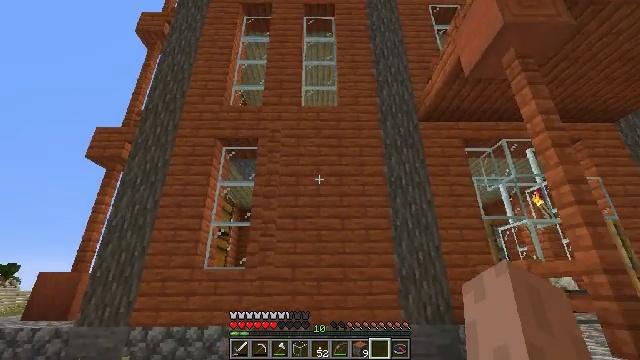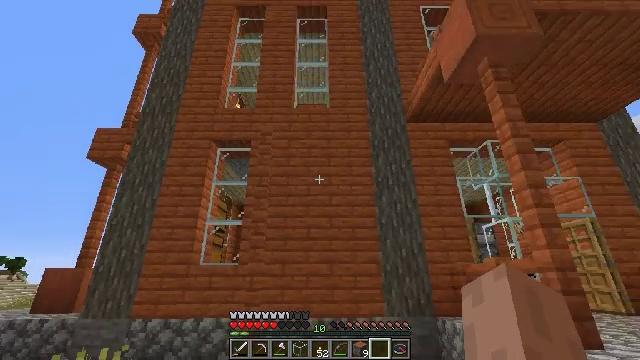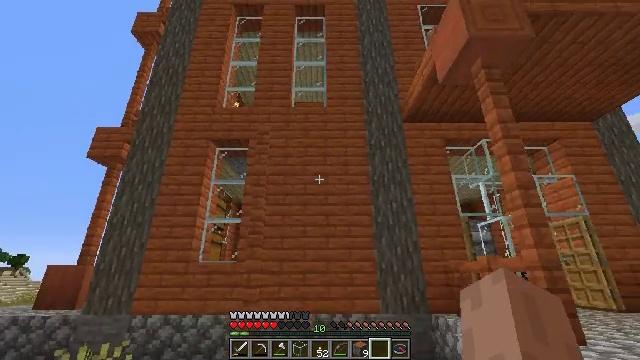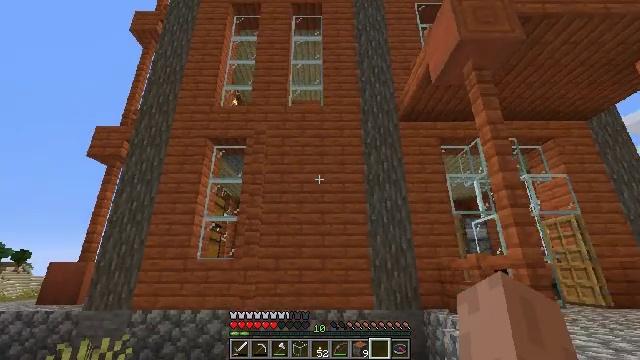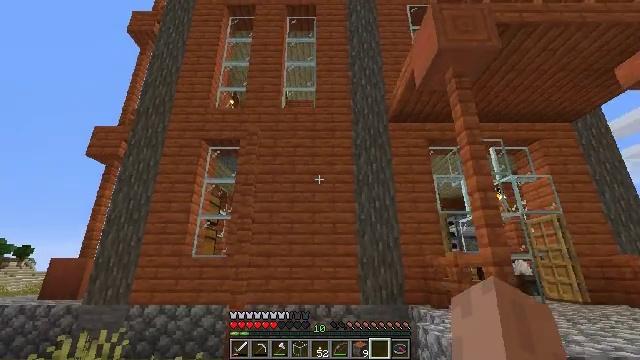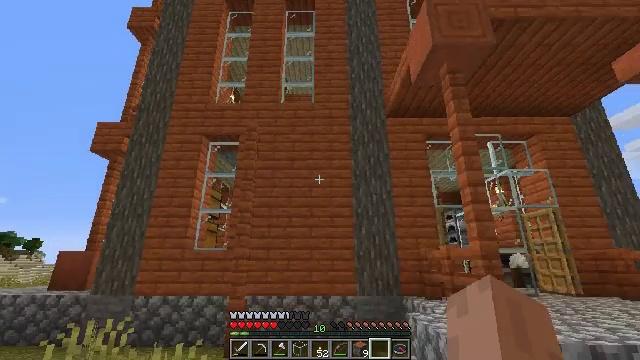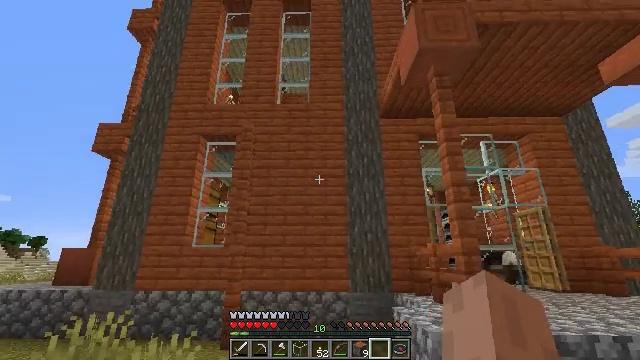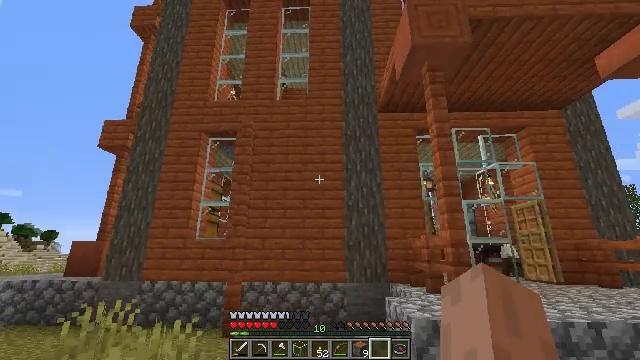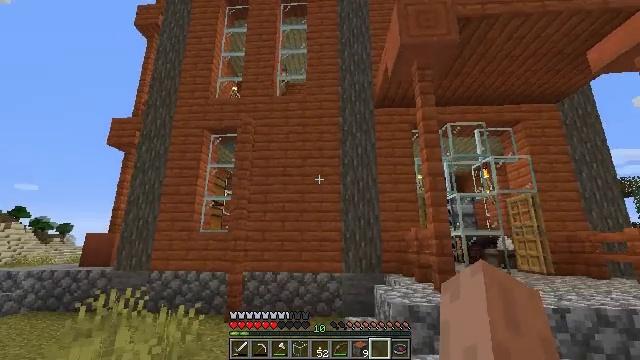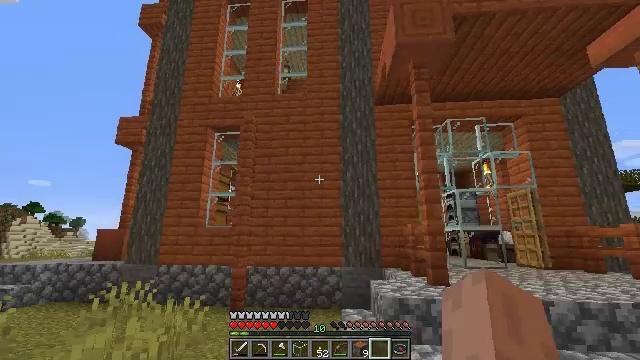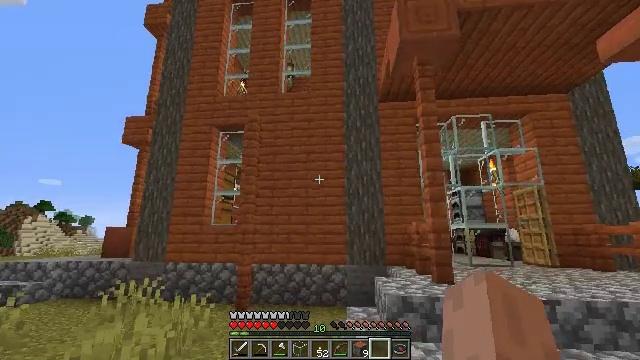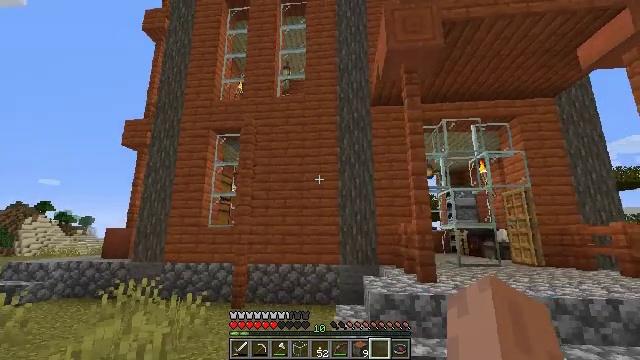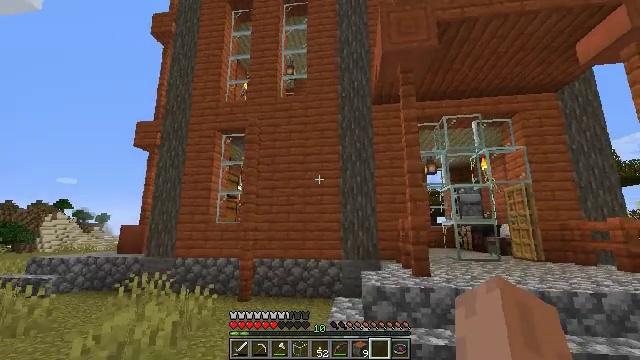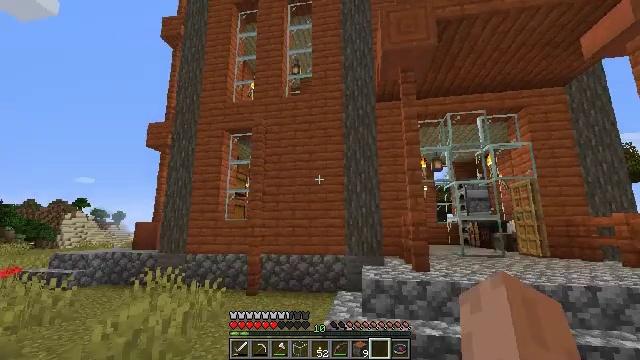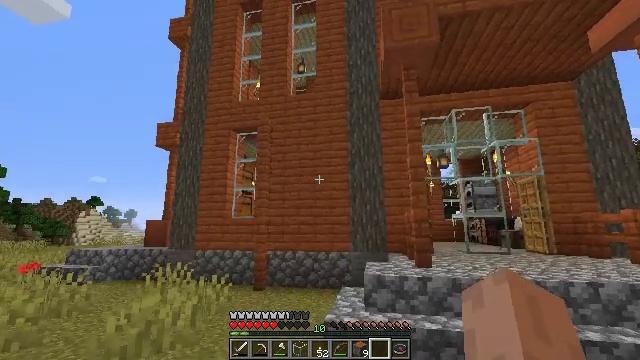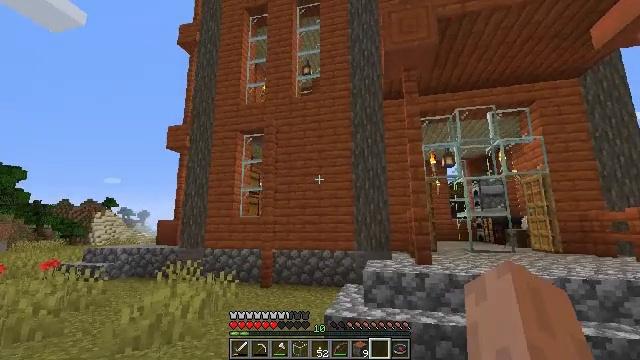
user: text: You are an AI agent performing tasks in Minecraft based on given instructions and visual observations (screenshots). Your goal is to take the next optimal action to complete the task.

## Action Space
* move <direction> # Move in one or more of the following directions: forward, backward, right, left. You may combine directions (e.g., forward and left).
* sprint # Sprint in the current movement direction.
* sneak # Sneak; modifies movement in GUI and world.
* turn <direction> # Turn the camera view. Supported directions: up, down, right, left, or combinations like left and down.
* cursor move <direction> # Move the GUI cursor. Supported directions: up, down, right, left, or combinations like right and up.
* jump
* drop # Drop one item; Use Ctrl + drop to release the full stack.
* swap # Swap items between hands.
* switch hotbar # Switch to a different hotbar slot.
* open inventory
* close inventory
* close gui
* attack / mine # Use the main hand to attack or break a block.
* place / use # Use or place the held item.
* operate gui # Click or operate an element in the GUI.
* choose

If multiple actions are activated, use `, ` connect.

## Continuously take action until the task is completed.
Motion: motion action
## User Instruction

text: Break the acacia fence to collect it.
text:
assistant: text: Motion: move back and move right
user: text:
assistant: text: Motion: move back and move right
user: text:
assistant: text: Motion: move back and move right
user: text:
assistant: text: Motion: move back and move right
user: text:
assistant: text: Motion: move back and move right, turn down
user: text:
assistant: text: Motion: move back and move right
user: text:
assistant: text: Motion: move back and move right, turn left and down
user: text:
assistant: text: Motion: move back and move right, turn left and down
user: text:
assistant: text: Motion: move back and move right, turn left and down
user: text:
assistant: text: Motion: move back and move right, turn left
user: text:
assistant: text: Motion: move back and move right
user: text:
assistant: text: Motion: move back and move right, turn left
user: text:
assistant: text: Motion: move back and move right, turn left
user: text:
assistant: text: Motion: move back and move right, turn left
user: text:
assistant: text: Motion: move back and move right, turn left
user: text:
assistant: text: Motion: move back and move right, turn left
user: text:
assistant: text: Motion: move back and move right, turn left
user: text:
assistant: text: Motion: move back and move right, turn left
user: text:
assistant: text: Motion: move back and move right, turn left
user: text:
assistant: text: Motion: move back and move right, turn left
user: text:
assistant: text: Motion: move back and move right, turn left
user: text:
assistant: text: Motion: move back and move right, turn left
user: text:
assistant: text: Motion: move back and move right
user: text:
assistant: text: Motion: move back and move right
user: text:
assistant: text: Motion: move back and move right
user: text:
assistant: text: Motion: move back and move right
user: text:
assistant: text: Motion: move back and move right
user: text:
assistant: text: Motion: move back and move right
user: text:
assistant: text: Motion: move back and move right
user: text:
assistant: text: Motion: move back